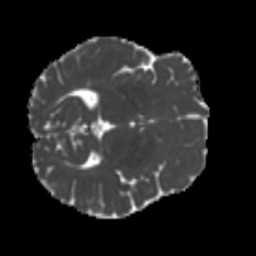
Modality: MD
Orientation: axial
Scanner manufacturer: siemens
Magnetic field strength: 3 T
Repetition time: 4 s
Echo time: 0.0594 s